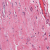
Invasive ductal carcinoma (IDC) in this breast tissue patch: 0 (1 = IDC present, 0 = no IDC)